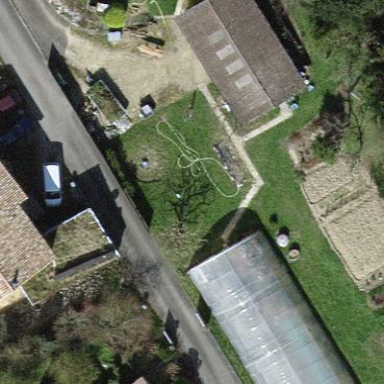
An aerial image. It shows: Allotments area.